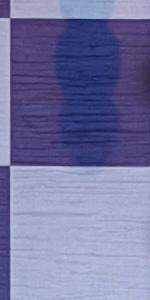
Label: Empty